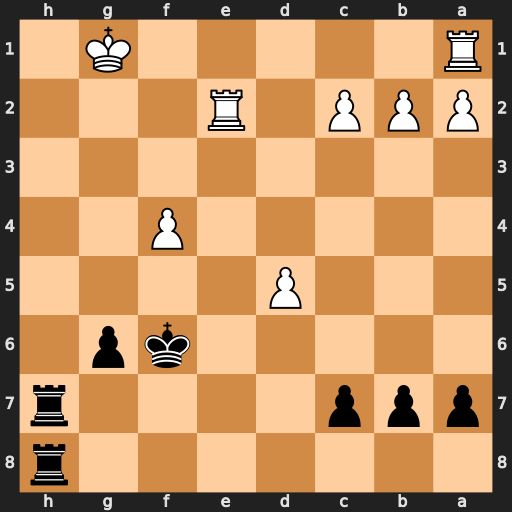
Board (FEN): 7r/ppp4r/5kp1/3P4/5P2/8/PPP1R3/R5K1
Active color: b
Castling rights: -
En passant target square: -
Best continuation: Rh1+ Kg2 Rxa1